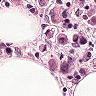
Metastatic tissue present: yes